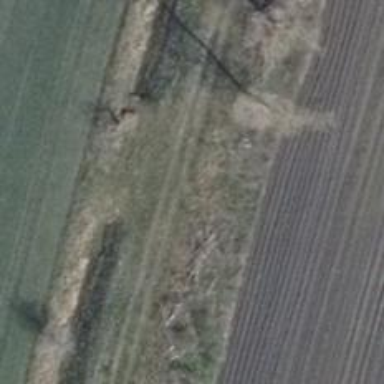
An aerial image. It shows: Row of trees in natural setting.